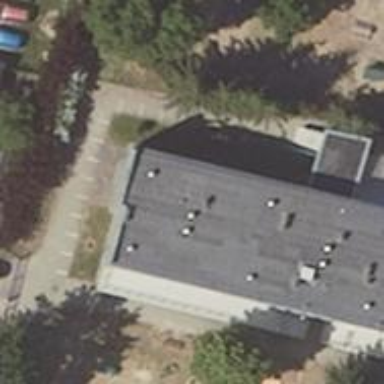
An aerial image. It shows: Kindergarten.